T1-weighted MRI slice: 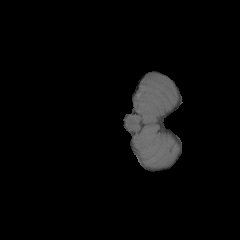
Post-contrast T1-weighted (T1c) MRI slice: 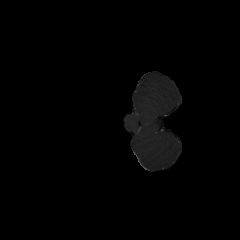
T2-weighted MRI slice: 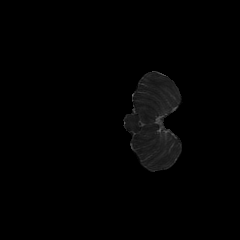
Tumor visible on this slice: no